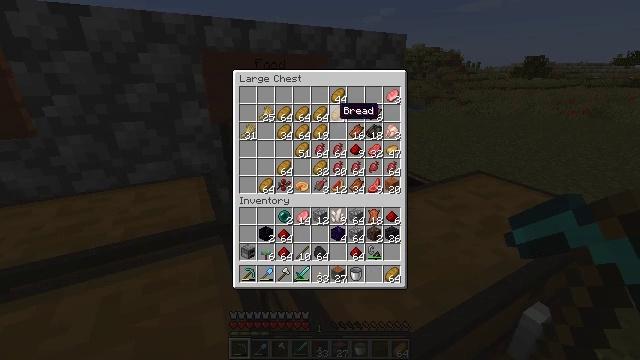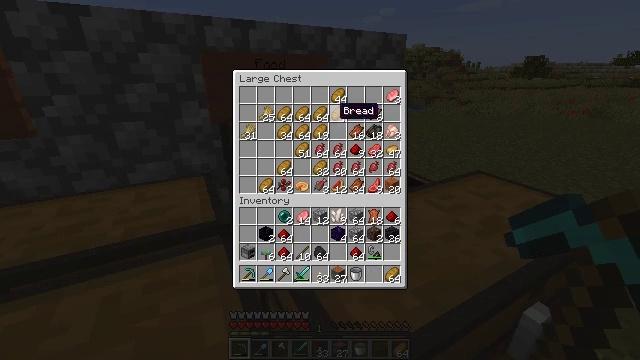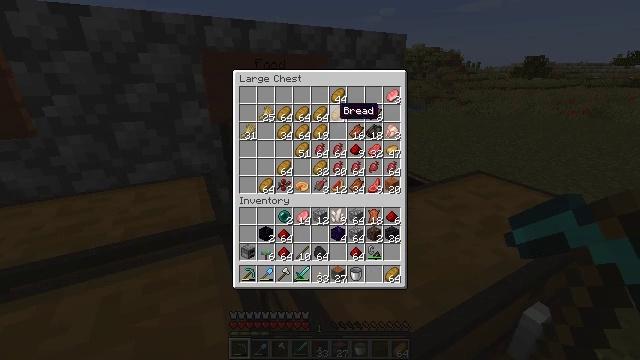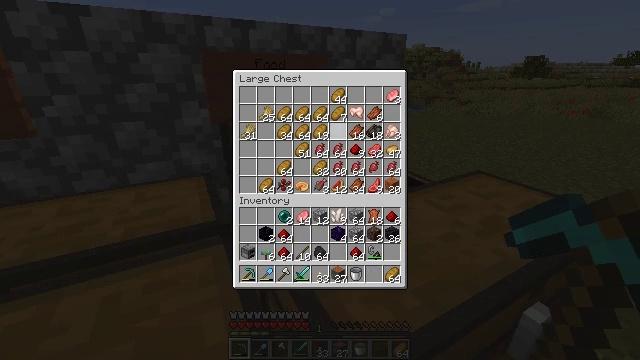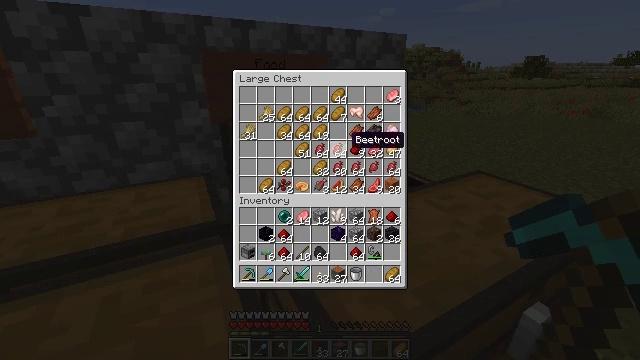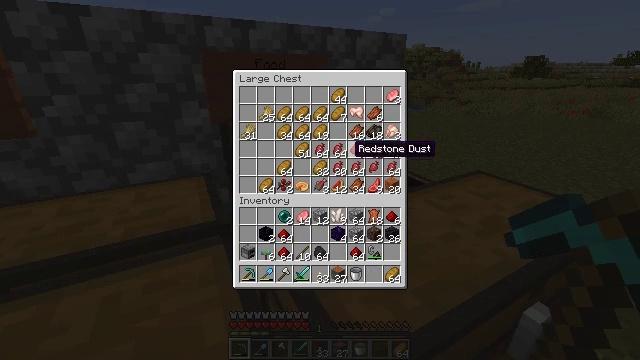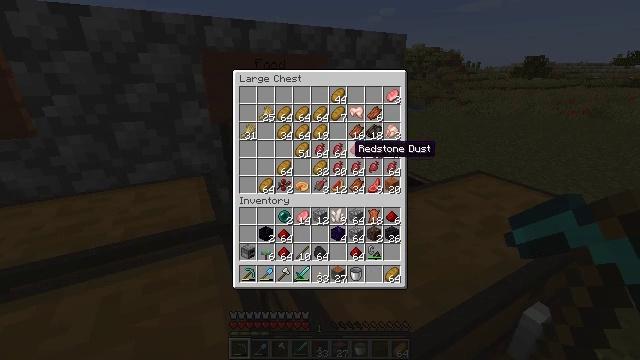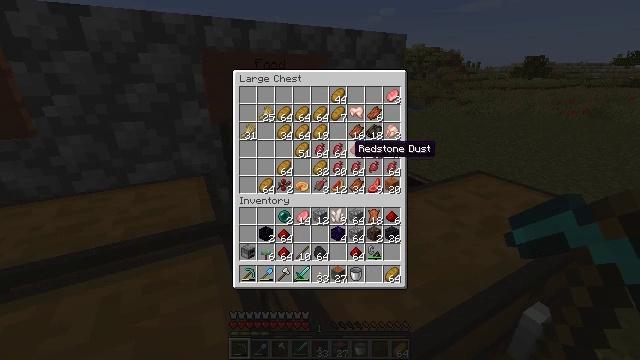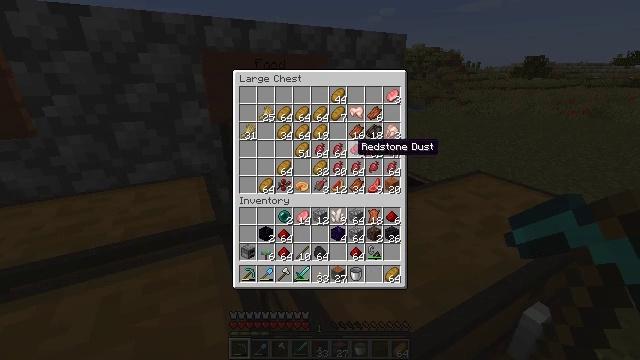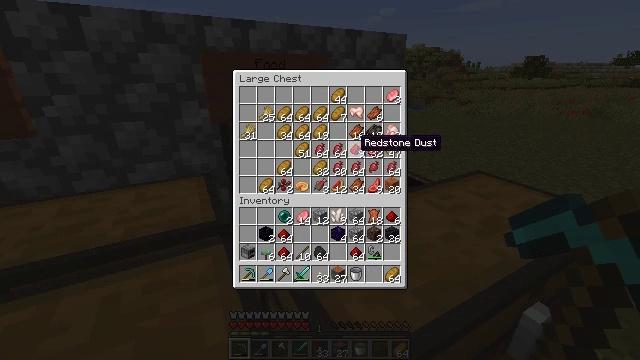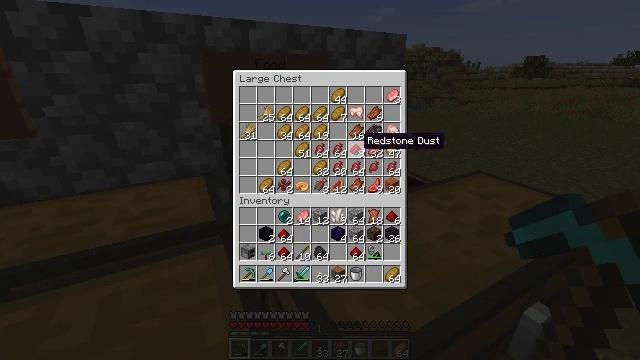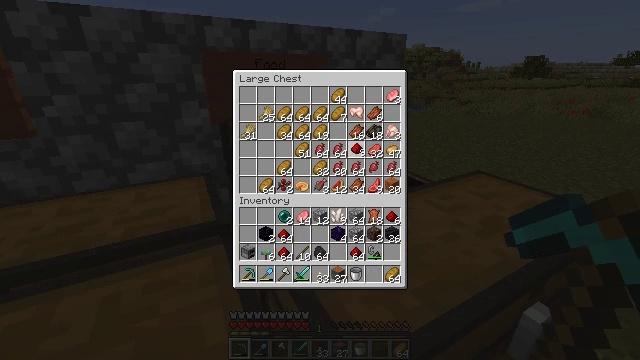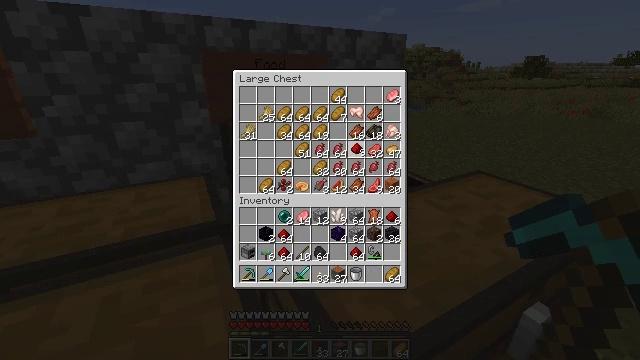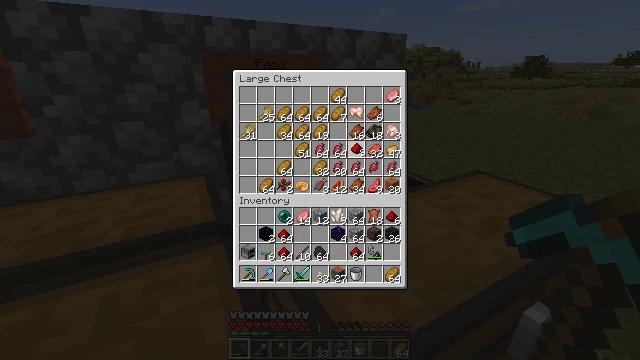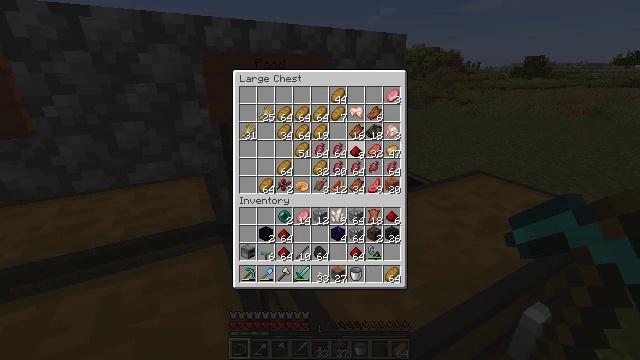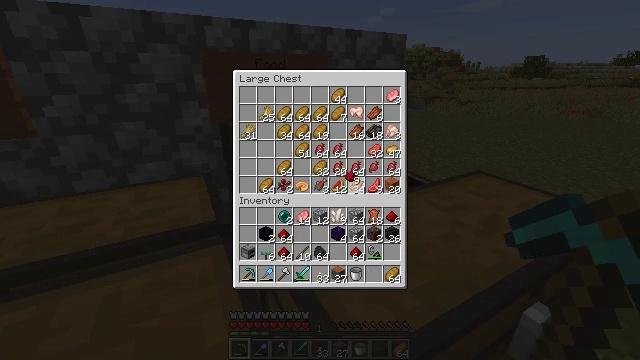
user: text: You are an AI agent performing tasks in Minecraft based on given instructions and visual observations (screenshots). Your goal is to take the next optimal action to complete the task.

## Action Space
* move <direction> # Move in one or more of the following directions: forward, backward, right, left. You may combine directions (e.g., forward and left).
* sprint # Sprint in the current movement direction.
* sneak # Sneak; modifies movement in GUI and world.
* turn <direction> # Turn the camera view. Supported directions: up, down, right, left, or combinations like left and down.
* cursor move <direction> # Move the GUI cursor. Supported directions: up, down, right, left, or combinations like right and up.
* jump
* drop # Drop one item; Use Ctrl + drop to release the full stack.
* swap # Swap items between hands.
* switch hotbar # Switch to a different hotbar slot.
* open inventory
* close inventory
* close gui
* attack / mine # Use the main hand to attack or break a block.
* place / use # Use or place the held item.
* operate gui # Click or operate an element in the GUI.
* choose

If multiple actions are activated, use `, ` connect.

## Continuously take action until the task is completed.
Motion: motion action
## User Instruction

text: Remove a furnace from the inventory.
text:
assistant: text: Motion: no_op
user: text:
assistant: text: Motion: no_op
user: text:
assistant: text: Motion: no_op
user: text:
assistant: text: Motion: cursor move right and down
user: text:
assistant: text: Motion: cursor move down
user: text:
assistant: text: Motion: no_op
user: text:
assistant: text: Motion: no_op
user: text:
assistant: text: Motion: no_op
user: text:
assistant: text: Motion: no_op
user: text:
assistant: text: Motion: no_op
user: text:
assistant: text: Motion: operate gui
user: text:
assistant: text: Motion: operate gui
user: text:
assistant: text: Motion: operate gui
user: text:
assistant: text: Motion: no_op
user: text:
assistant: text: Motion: cursor move down
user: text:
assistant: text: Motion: cursor move left and down
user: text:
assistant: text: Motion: cursor move left and down
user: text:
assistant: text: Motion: cursor move left and down
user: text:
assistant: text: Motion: no_op
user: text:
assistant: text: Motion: no_op
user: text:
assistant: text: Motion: no_op
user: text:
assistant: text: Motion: no_op
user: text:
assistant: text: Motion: no_op
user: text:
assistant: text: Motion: no_op
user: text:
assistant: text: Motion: no_op
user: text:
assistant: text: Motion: no_op
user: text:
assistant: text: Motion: operate gui
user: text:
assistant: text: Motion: operate gui
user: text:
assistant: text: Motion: operate gui
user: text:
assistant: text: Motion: operate gui